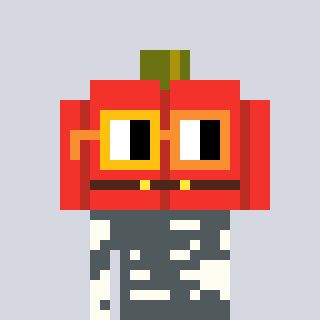
a pixel art character with square yellow and orange glasses, a pumpkin-shaped head and a grayscale-colored body on a cool background